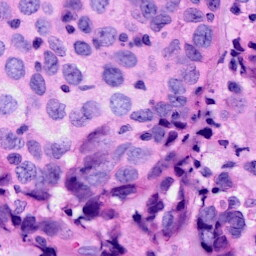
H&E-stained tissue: Breast